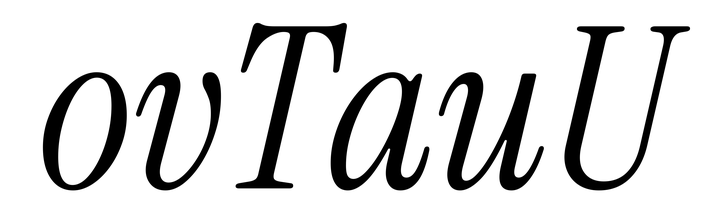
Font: InstrumentSerif-Italic